Question: I am pretty new to R and have been using Google (mainly directing me to this site) to fumble my way into making a passable graph for a project. I am having trouble figuring out what to search for to find other people with the same problem as me so I decided to ask instead.
I have a dataset which looks something like this:
'''
ATM TEMP PARENT variable value
1 1 5 1 DEAD 2
2 1 5 2 DEAD 0
3 1 5 3 DEAD 1
4 1 20 1 DEAD 1
55 1 5 1 LIVE 47
56 1 5 2 LIVE 42
57 1 5 3 LIVE 45
58 1 20 1 LIVE 45
109 1 5 1 SWIMMING 1
110 1 5 2 SWIMMING 8
111 1 5 3 SWIMMING 4
112 1 20 1 SWIMMING 4
'''
ATM represents the pressure experiments were conducted at, TEMP the temperature, PARENT which one of 3 adults the larvae came from and variable represents the condition of the larvae at the given pressure/temperature with the value being how many (It was initially different but I merged them using reshape2).
I have been able to create this graph:

Using this code:
'''
qplot(factor(ATM), value, data = CONDITION, geom = "boxplot", fill = factor(TEMP)) +
geom_point(aes(colour=factor(TEMP)) +
facet_wrap(~ variable, ncol = 1) +
scale_fill_manual(values = c("lightblue","#FF6666")) +
scale_colour_manual(values = c("lightblue","#FF6666")) +
labs(title = "Effect of Pressure on Condition of C.fornicata Larvae") +
xlab("Pressure
(atm)") +
ylab("Number of Larvae") +
guides(fill=guide_legend(title="Incubation Temp (degC)"),colour=guide_legend(title="Incubation Temp (degC)"))
'''
My problem is that the 'fill=factor(TEMP)' is splitting up the boxplots into two (which I want) but the points from the geom_point do not line up with the now offset boxplots. I have tried messing around with the position argument in geom_point but haven't had any luck.
Thanks in advance!
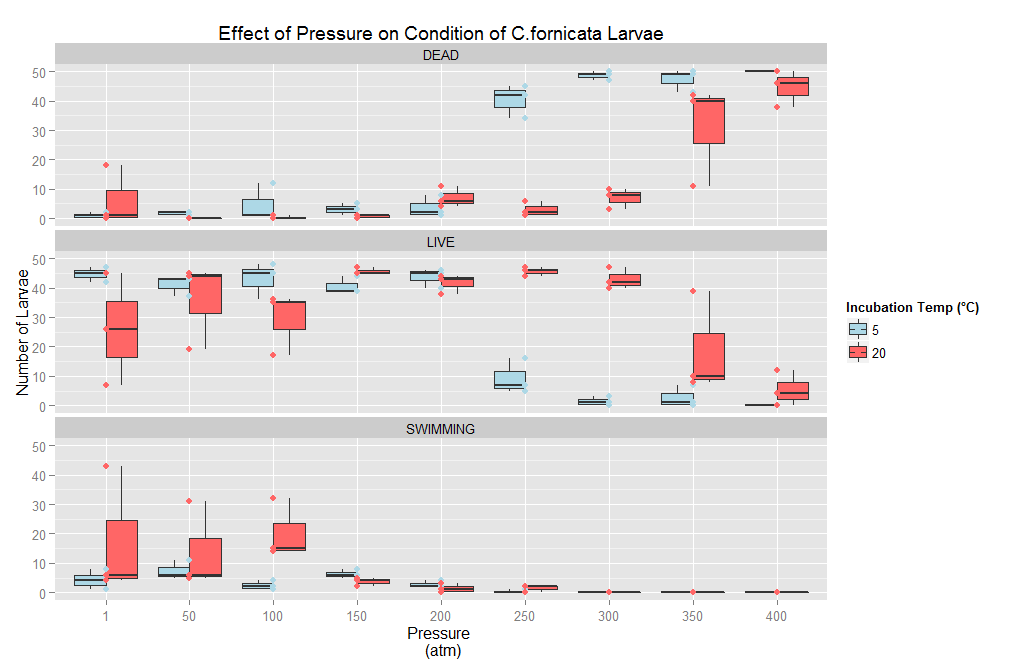
Answer: Take a look at '?position_dodge'.
'''
# Making the example data set bigger
library(ggplot2)
x = read.table(text='ATM TEMP PARENT variable value
1 1 5 1 DEAD 2
2 1 5 2 DEAD 0
3 1 5 3 DEAD 1
4 1 20 1 DEAD 1
55 1 5 1 LIVE 47
56 1 5 2 LIVE 42
57 1 5 3 LIVE 45
58 1 20 1 LIVE 45
109 1 5 1 SWIMMING 1
110 1 5 2 SWIMMING 8
111 1 5 3 SWIMMING 4
112 1 20 1 SWIMMING 4')
x = rbind(x,x)
x$ATM[13:24] = 50
# Example code that moves the points to the middle of the boxplots
ggplot( aes(x=factor(ATM),y=value), data=x ) +
geom_boxplot( aes(fill=factor(TEMP))) +
geom_point( aes(color=factor(TEMP)),
position=position_dodge(width=0.75) )
'''